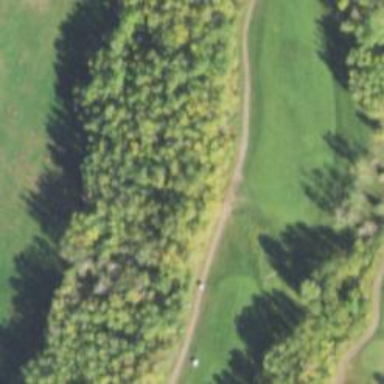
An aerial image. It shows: Service road designated as golf cart path.